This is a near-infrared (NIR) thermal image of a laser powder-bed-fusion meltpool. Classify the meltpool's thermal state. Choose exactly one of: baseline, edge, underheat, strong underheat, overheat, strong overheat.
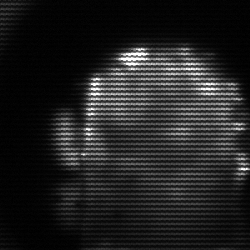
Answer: baseline